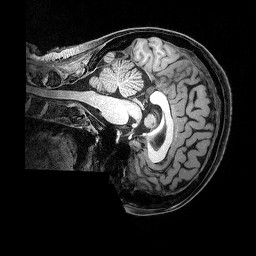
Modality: T1w
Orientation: sagittal
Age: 62
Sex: female
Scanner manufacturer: siemens
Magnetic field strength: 3 T
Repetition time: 2.5 s
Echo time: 0.00369 s